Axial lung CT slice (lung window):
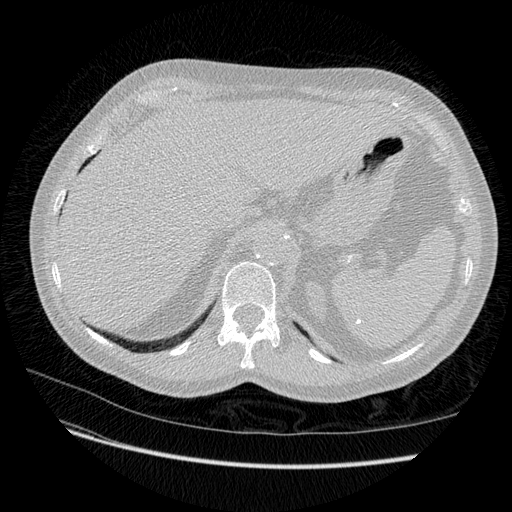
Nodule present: no